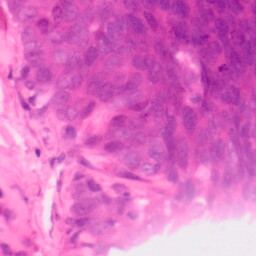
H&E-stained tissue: Colon